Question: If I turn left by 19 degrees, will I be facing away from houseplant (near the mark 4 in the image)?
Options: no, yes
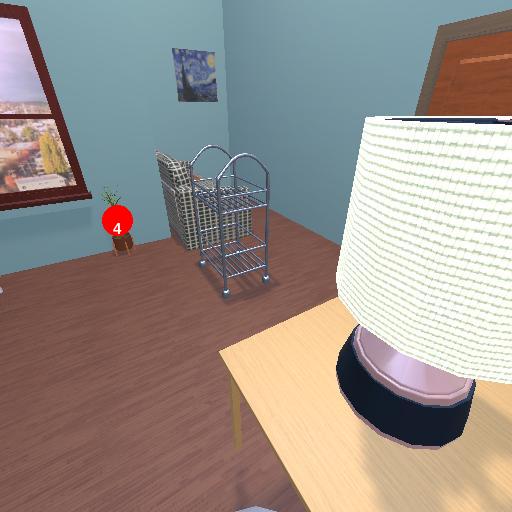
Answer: no